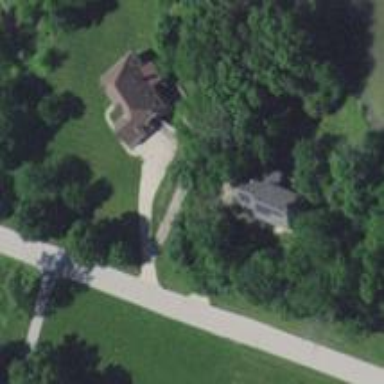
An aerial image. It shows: Driveway.